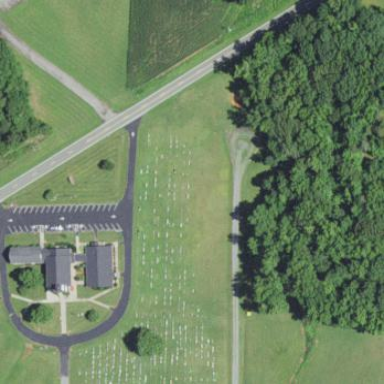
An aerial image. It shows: Grave yard.